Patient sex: M
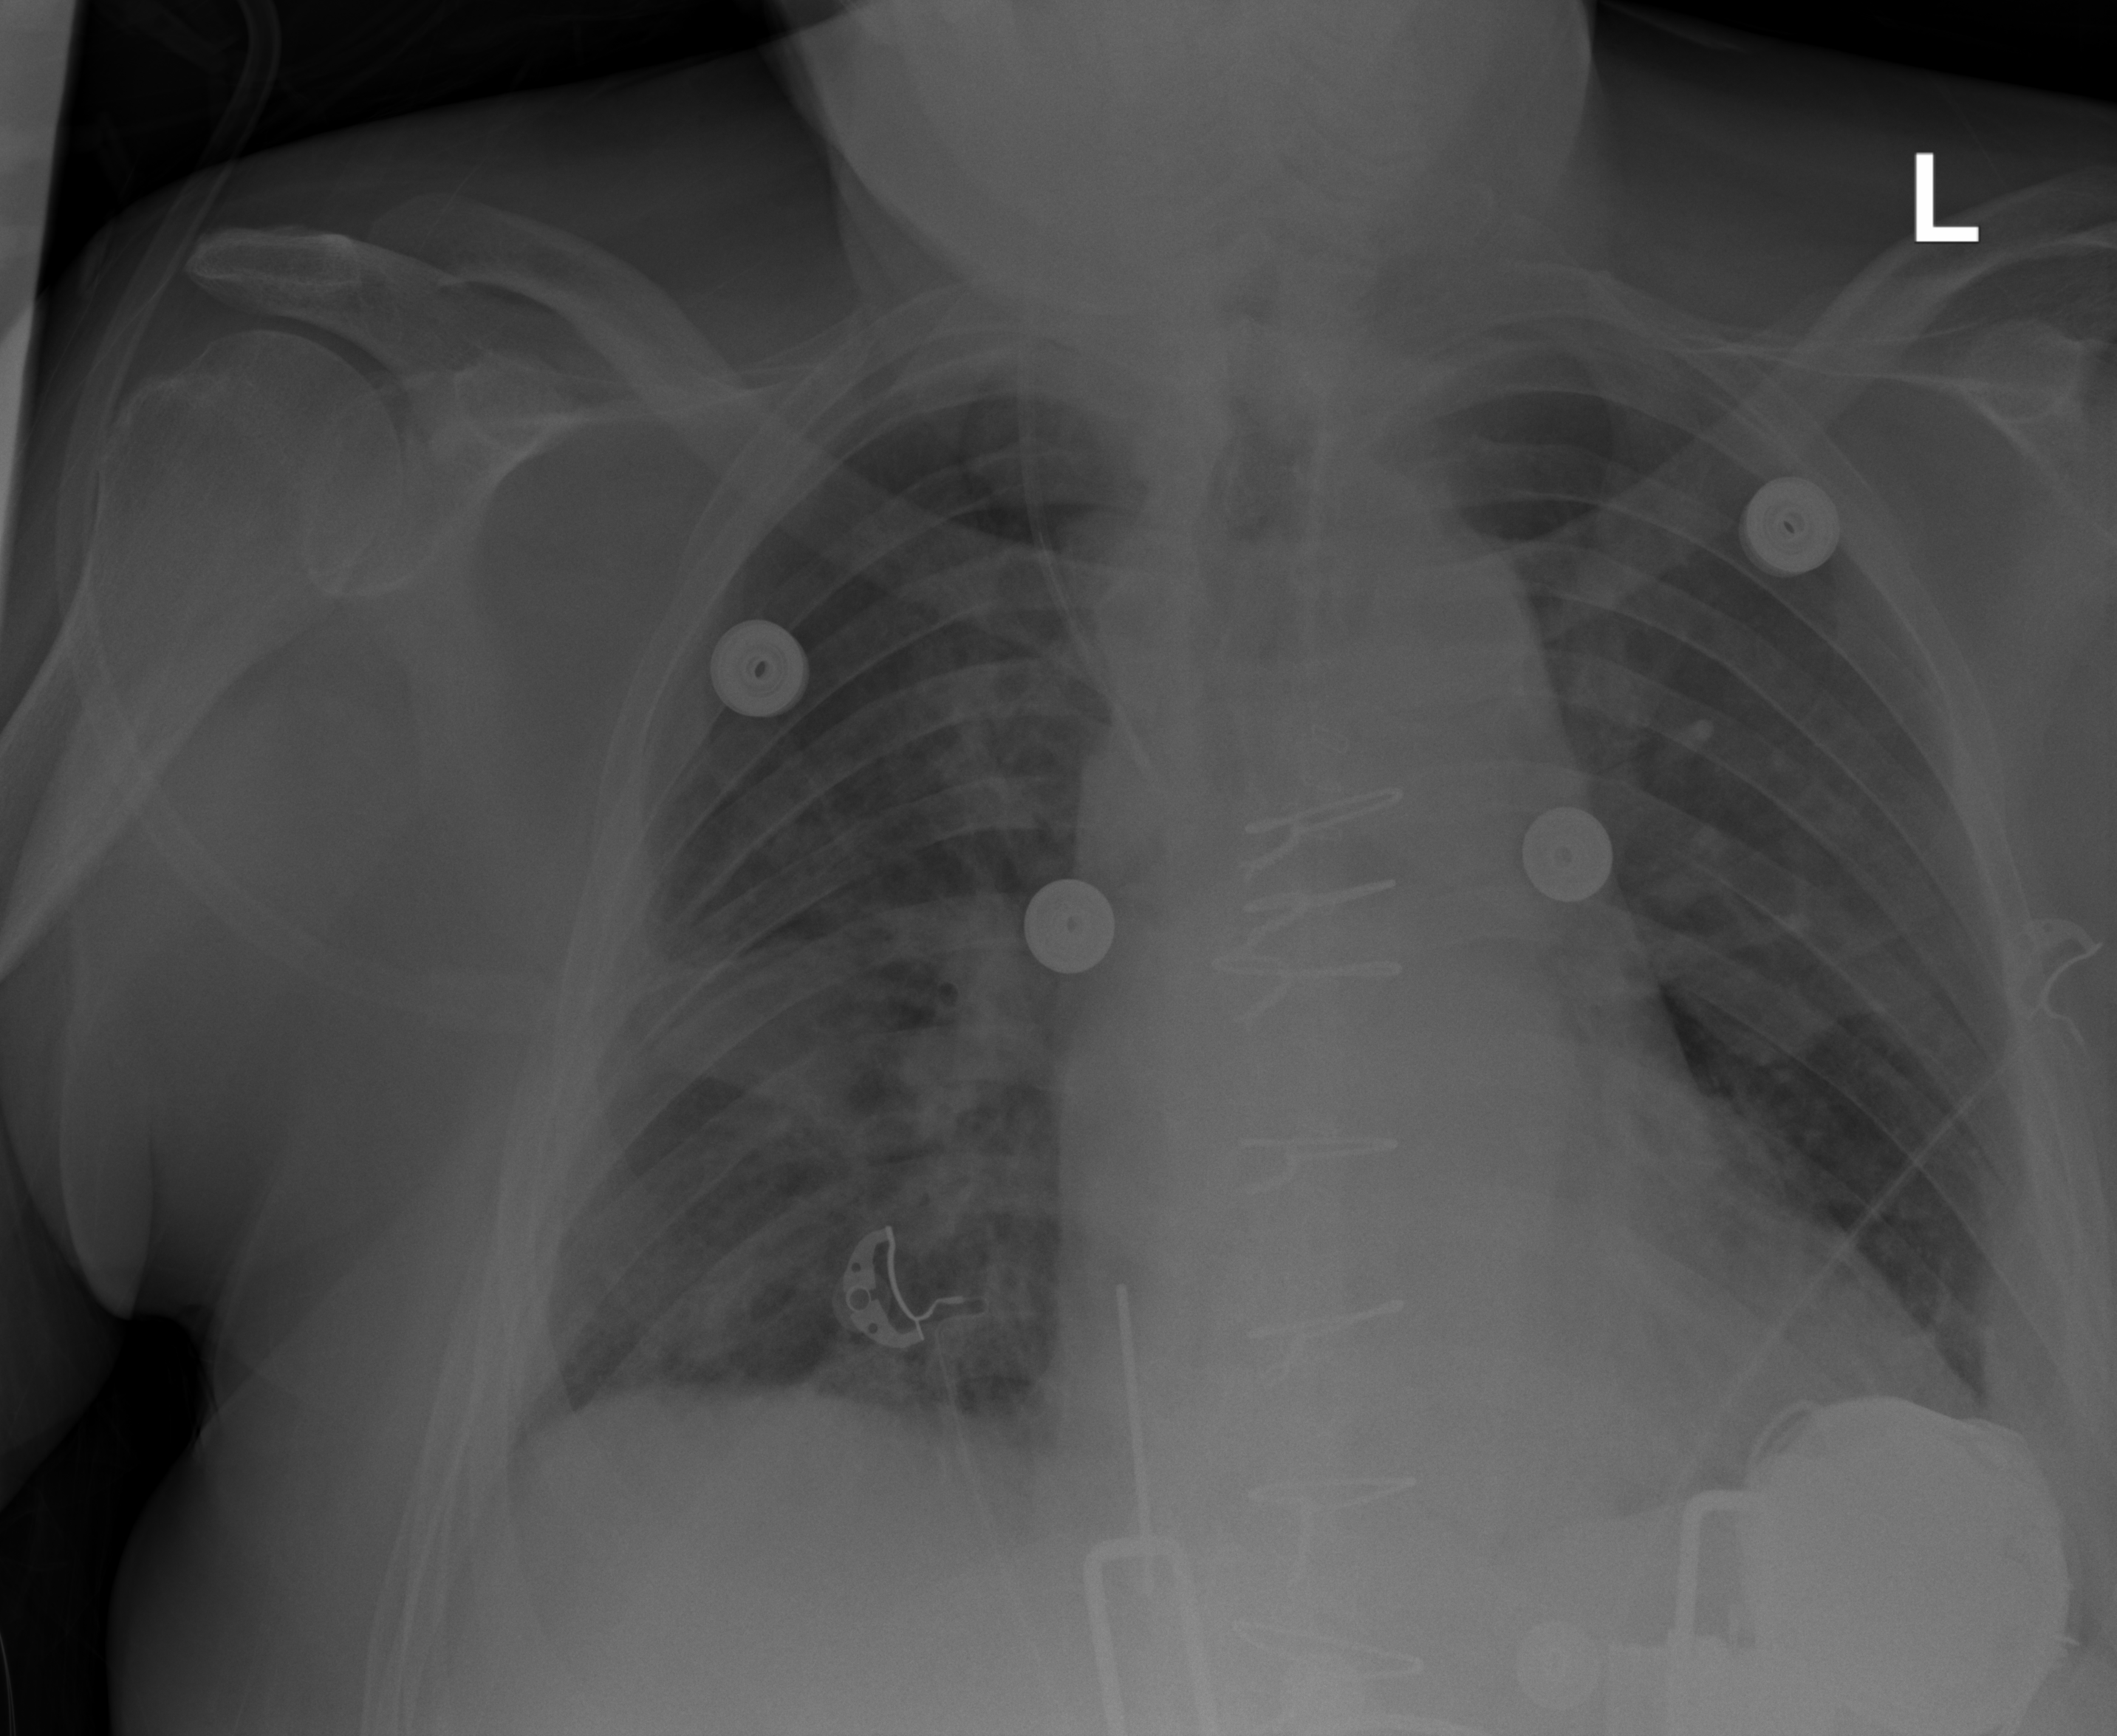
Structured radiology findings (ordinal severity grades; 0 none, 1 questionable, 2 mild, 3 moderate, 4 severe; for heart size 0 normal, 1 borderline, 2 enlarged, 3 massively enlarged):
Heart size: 1
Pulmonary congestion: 2
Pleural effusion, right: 2
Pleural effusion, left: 2
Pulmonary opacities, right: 2
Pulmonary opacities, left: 0
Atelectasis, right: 2
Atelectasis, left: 2